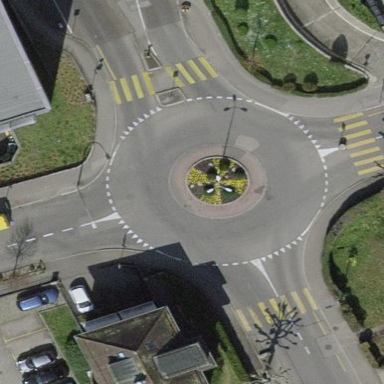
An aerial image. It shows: Tertiary road with asphalt surface leading to roundabout junction.